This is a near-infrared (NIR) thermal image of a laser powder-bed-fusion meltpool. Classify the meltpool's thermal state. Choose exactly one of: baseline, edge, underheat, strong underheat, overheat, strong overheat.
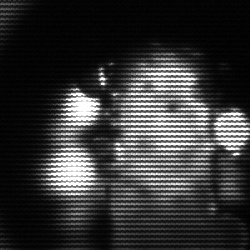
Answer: strong underheat